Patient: sex F, age 49
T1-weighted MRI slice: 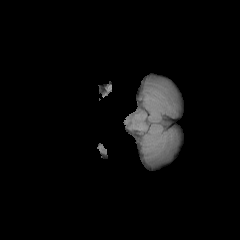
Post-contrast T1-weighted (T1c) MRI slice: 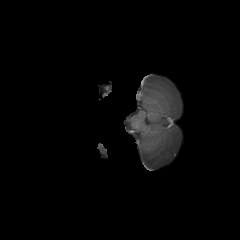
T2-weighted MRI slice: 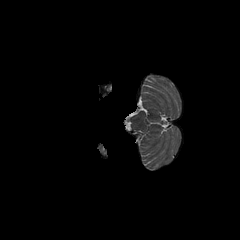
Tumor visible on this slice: no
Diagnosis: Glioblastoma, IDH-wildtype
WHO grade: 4